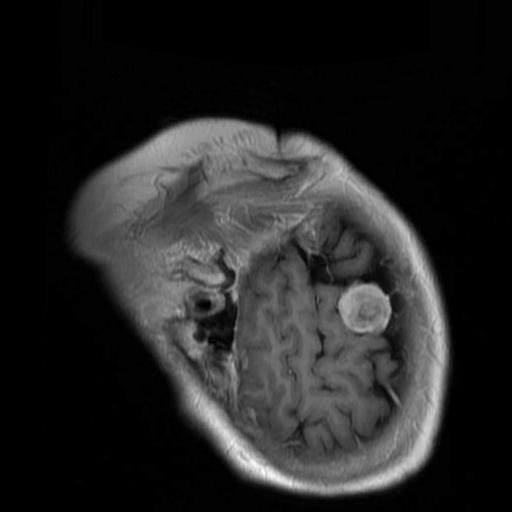
Label: brain_menin